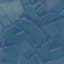
Land use / land cover class: Pasture